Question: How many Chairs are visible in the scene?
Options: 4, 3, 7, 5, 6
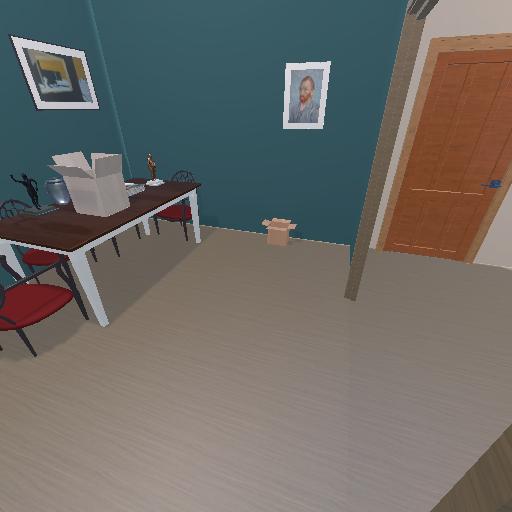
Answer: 4